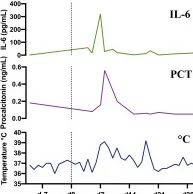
Course of COVID-19 induced inflammation markers quantified in patient sera including CRP, IL-6, procalcitonin (PCT), and body temperature Colored lines indicate patient symptoms related to SARS-CoV-2 infection. Vertical dashed line indicates onset of COVID-19 related symptoms.
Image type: pathology (immunostaining)